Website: crate-barrel
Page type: payment
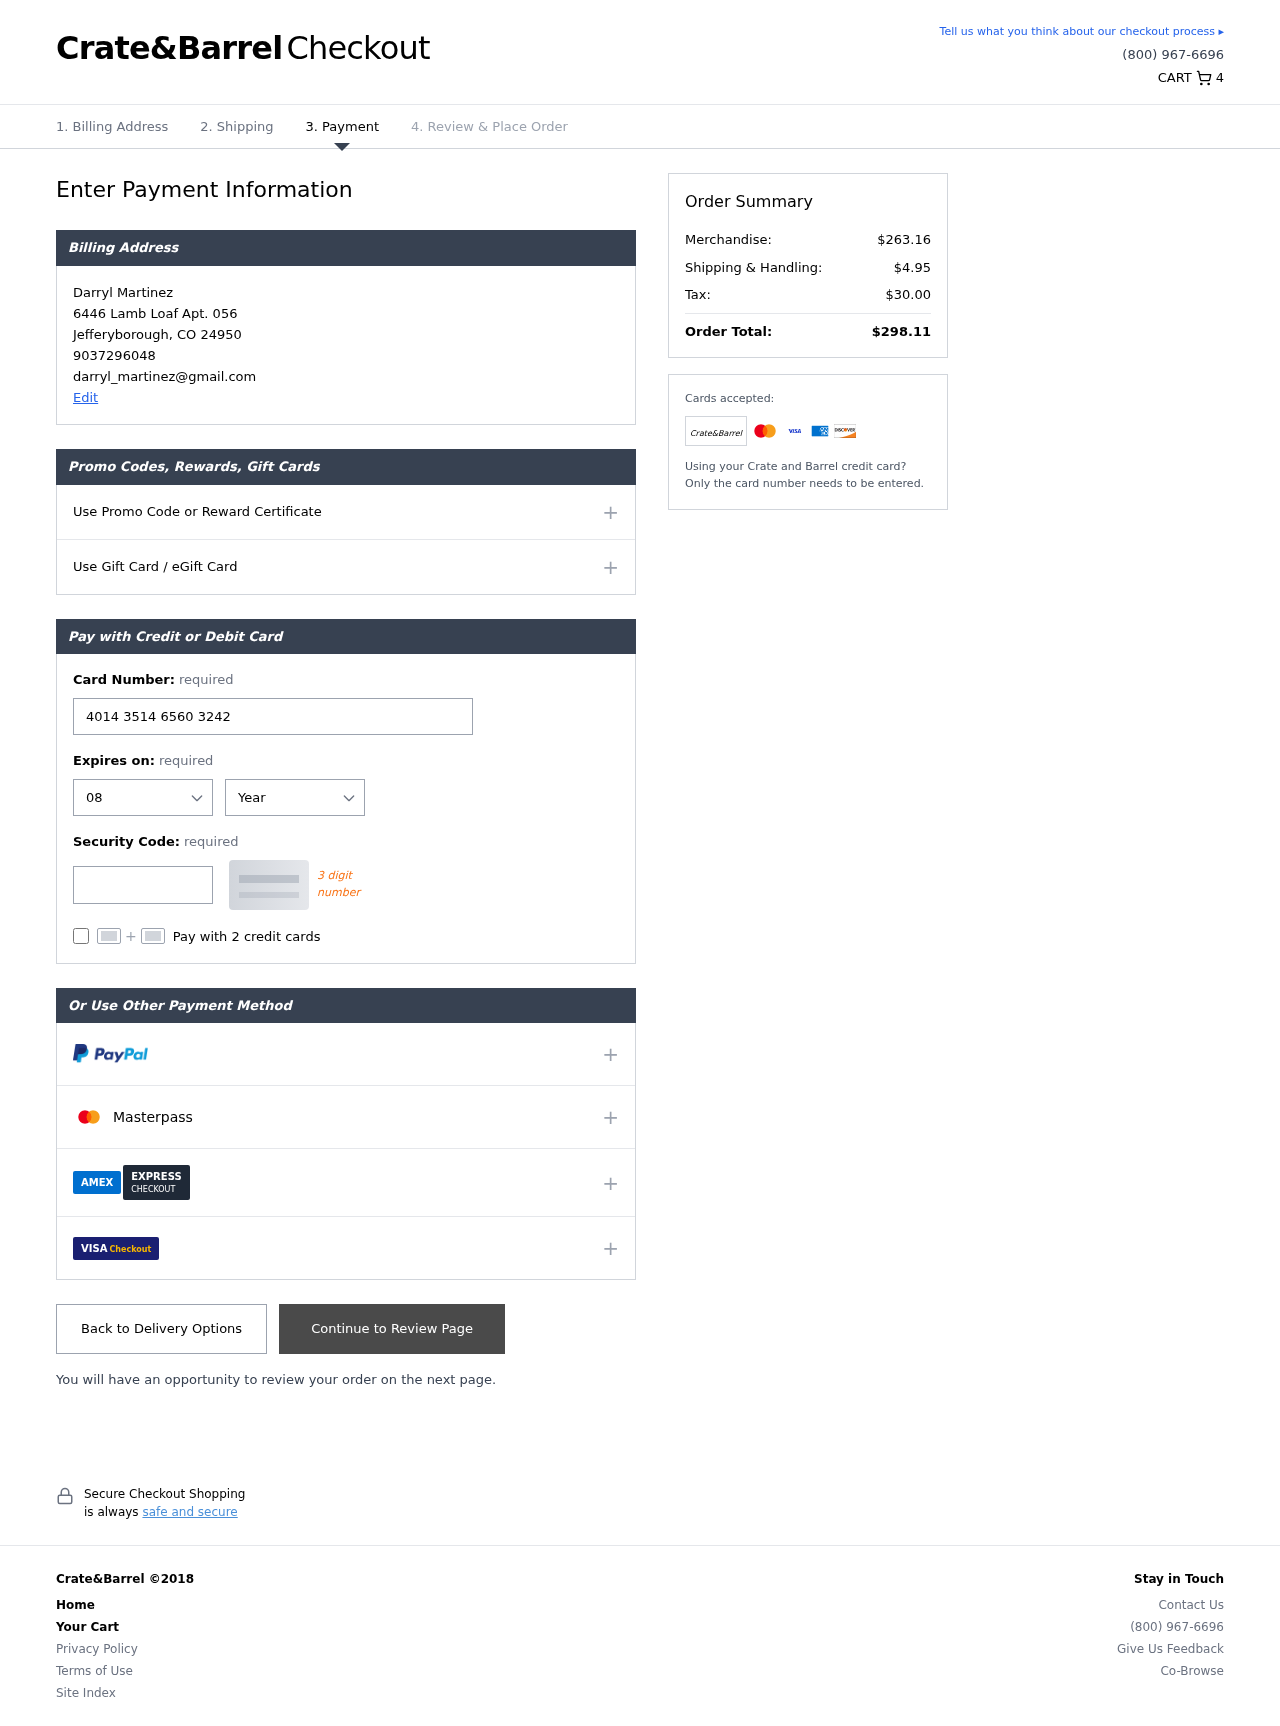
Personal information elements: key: PII_CARD_CVV
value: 877
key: PII_CARD_EXPIRY_MONTH
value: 08
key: PII_CARD_EXPIRY_YEAR
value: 28
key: PII_CARD_NUMBER
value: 4014 3514 6560 3242
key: PII_CITY
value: Jefferyborough
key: PII_EMAIL
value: darryl_martinez@gmail.com
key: PII_FULLNAME
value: Darryl Martinez
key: PII_PHONE
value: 9037296048
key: PII_POSTCODE
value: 24950
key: PII_STATE_ABBR
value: CO
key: PII_STREET
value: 6446 Lamb Loaf Apt. 056
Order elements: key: ORDER_NUM_ITEMS
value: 4
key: ORDER_SUBTOTAL
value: $263.16
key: ORDER_SHIPPING_COST
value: $4.95
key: ORDER_TAX
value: $30.00
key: ORDER_TOTAL
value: $298.11